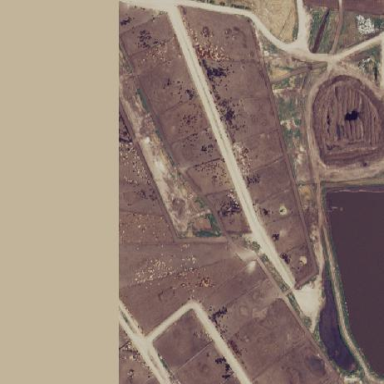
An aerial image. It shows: Farmyard with feedlot farming system.